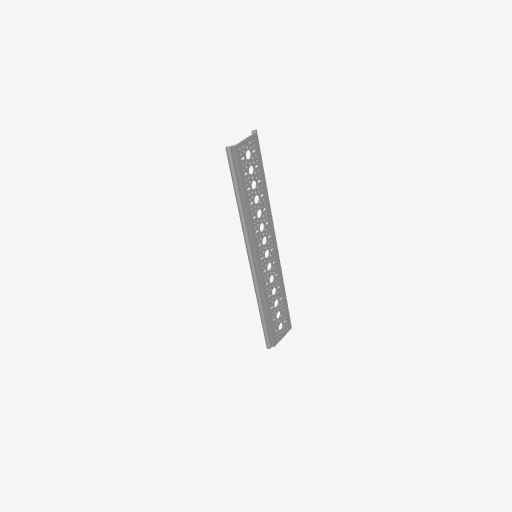
Part: RailChannel14H